Question: I am using opencv 2.4.2 and c++. I have a face image. From left of the picture, I want, with the least complexity, to determine the coordinate of one corner of the eye. My program will be as follows:
1. Face image input
2. Scan image from top until it encounters a kind of difference between the skin color and the first white pixel at the corner of the eye
3. Draw a kind of red dot at this corner
4. Does not continue scanning image
5. Displays the (x,y) coordinate at that point
What I have until now:
'''
int main() {
Mat img = imread("MVC-003F.jpg");
for(int i = 0; i < img.rows; i++) {
for(int j = 0; j < img.cols; j++) {
Vec3b color = img.at<Vec3b>(Point(i,j));
if(color.val[0] == 255 && color.val[1] == 255 && color.val[2] == 255)
cout << (Point(i,j)) << endl;
}
}
imshow("out", img);
waitKey(0);
return 0;
}
'''
Obviously,this does not solve my problem, but instead returns an error. After scanning the image, I am not able to determine whether I need to 'cvtColor' to HSV and threshold or continue with RGB.
Here is a picture of what I want to achieve (Red dot at corner of one eye):

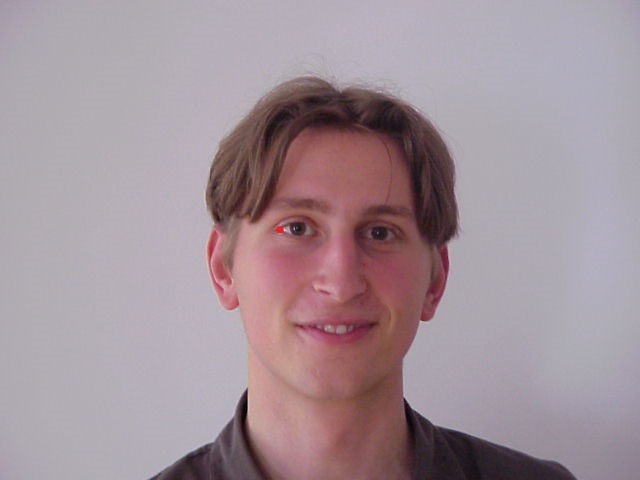
Answer: I appreciate your aim at simplicity. White object color does not always result in white pixel and non-white color can turn into a white pixel due to specular reflections or overexposure. Your eye corner, by the way, has gray intensity 209, not 255. And very close to this intensity (at the value 200) there are some other pixels as shown in the image below. This means that relying on pixel intensities probably doesn't take you too far.

You mentioned a "kind of difference between the skin color and the first white pixel at the corner of the eye" but you did not measure the difference - you checked just one of the values. In fact you can check as many differences as you want, as in the filter below. Comparing differences may be a good approach that you can improve but looking at the differences in specific locations.
Just convolve your image with some pattern filter using <URL>